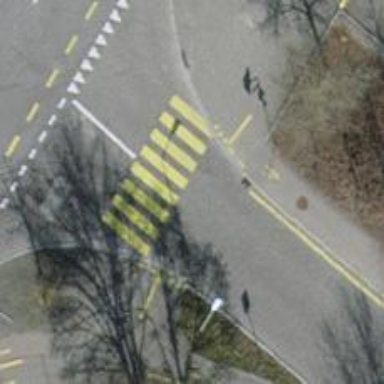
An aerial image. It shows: Asphalt path with marked footway crossing. The cycleway and footway have asphalt surfaces.